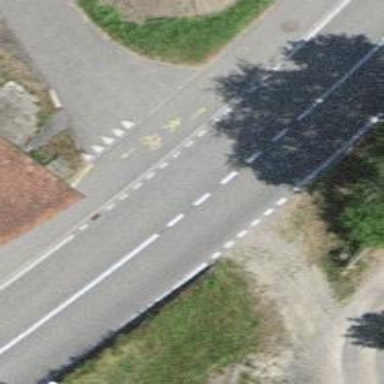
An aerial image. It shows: Primary highway with cycle track on the right side.